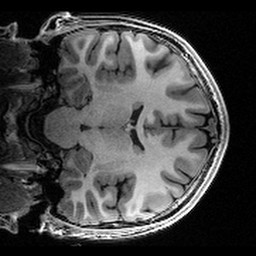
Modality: T1w
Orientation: coronal
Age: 26
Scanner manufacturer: siemens
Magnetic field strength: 3 T
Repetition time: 2.4 s
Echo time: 0.00224 s